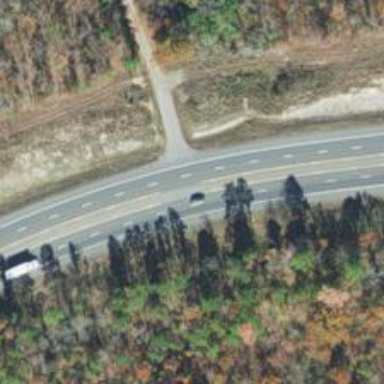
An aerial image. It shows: Trunk highway.